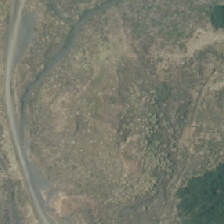
Land cover: low_producing_grassland